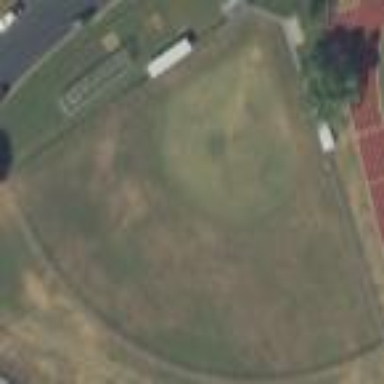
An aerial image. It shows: Grass pitch designated for softball.